Chest X-ray. View position: PA
Patient age: 26
Patient sex: M
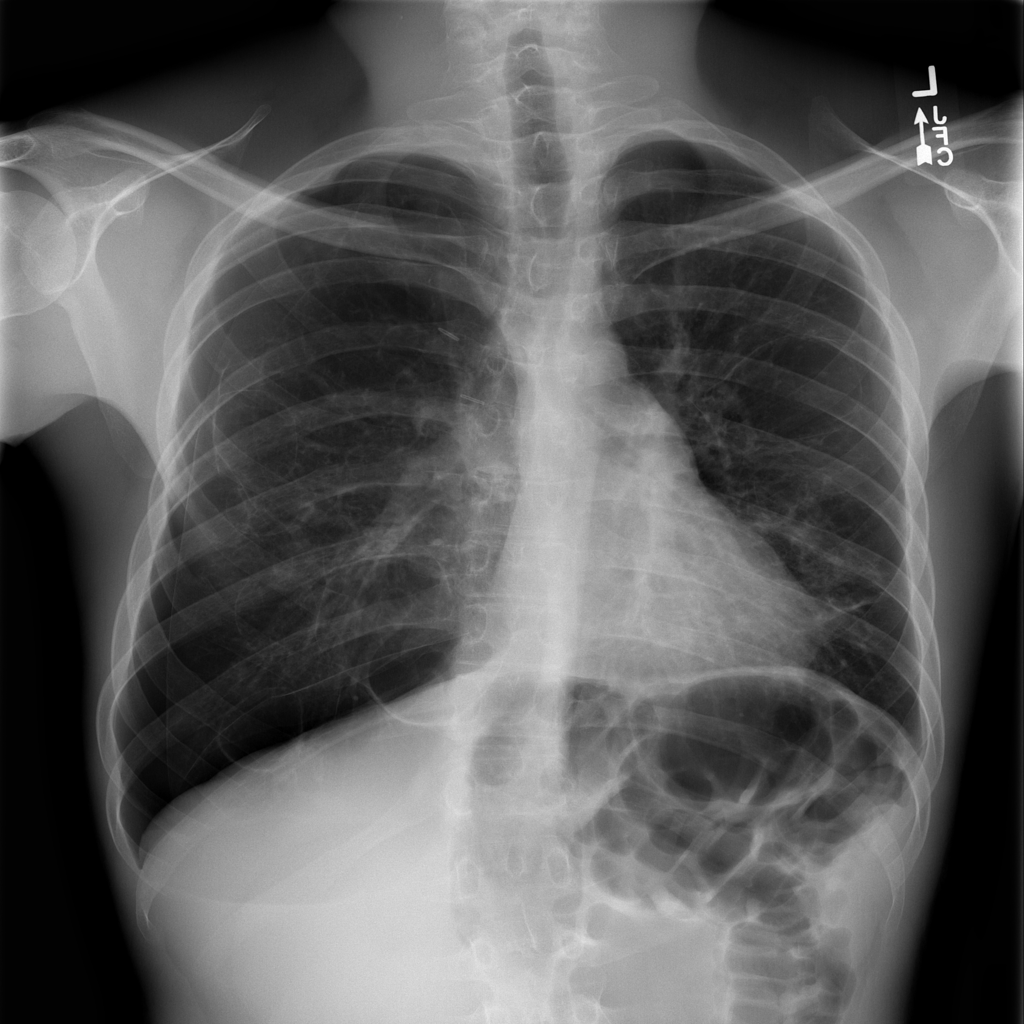
Finding: Pneumothorax